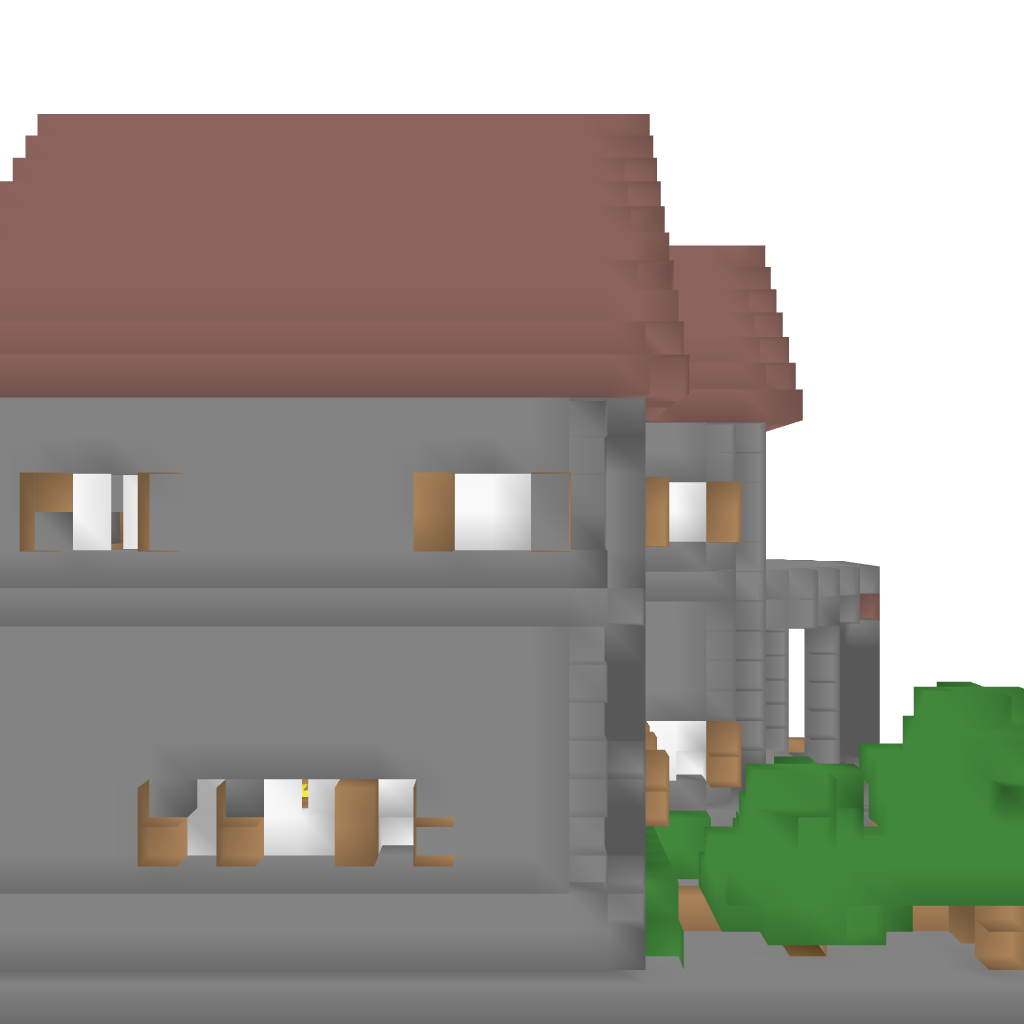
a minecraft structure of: Bender's House bad low quality